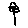
Label: flower